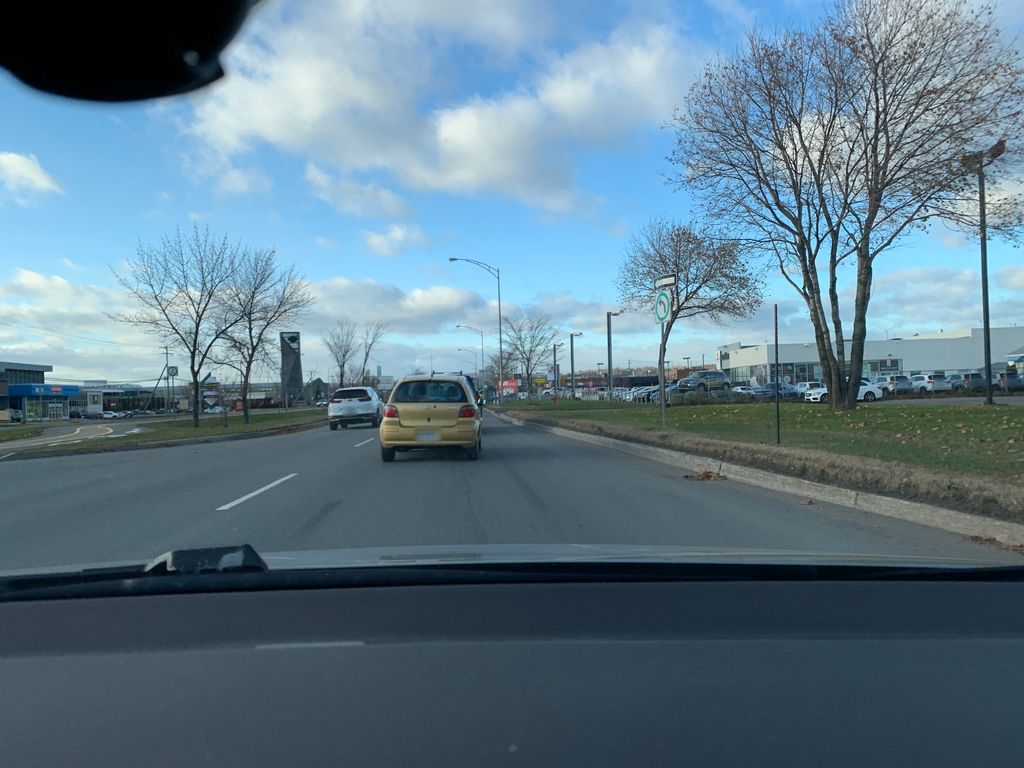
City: quebec_city